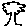
Label: tree